Question: '''
library(ggplot2)
library(reshape2)
data <- data.frame(partition = c("1", "2", "3", "4","5"),
edge = c(2914.2025,<PHONE>,7072.29,7984.68,10232.96333),
cloud = c(11445.02,10384.94,9165.71,7884.15,7113.79),
communication = c(<PHONE>,805614.764,<PHONE>,<PHONE>,<PHONE>))
data2 <- data.frame(partition = c("1", "2", "3", "4","5"),
output_data = c(199.1,199.1,199.1,99.5,99.5))
elections_long <- melt(data, id = "partition")
ggplot(elections_long, aes(x = partition, y = value)) +
geom_bar(stat="identity", aes(fill = variable)) +
geom_line(data=df2, aes(x=partition, y=value), colour="blue")
tidyr::pivot_longer(data, cols = -partition) %>%
ggplot() + aes(x = partition, y = value) +
geom_col(aes(fill = name)) +
geom_line(data=data2, aes(x=partition, y=output_data, group = 1), colour="blue")
'''
I am plotting a stacked bar and line graph in one figure as shown here:
The value for the line graph is in MB while for the stack bar its in milliseconds. The line graph is in blue which is not being differentiated due to the scale of the values. Any help on this is highly appreciated. Thanks
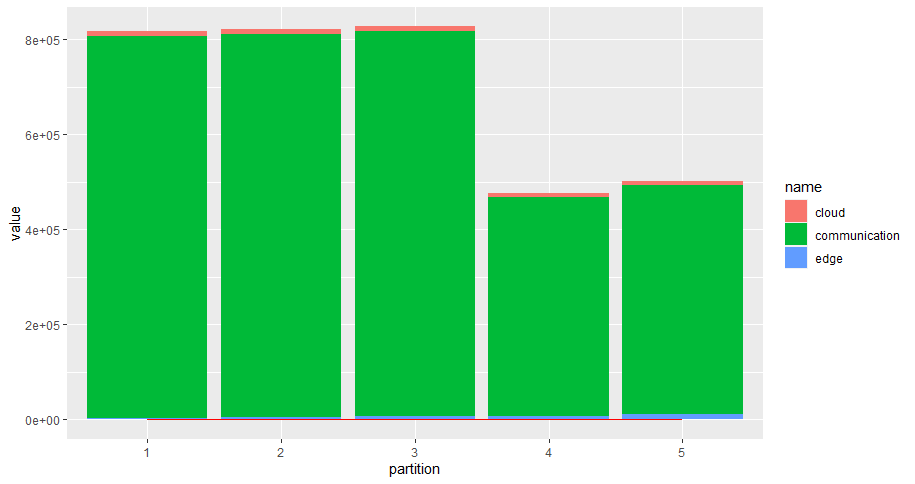
Answer: Well even without throwing in the line geom your plot was suffering from the huge range in values from a low of 2914.202 to a high of 810357.382. Easiest one line solution is simply change your y axis scale to something like log10 (<URL>
Would look like this...
'''
library(ggplot2)
library(tidyr)
data <- data.frame(partition = c("1", "2", "3", "4","5"),
edge = c(2914.2025,<PHONE>,7072.29,7984.68,10232.96333),
cloud = c(11445.02,10384.94,9165.71,7884.15,7113.79),
communication = c(<PHONE>,805614.764,<PHONE>,<PHONE>,<PHONE>))
data2 <- data.frame(partition = c("1", "2", "3", "4","5"),
output_data = c(199.1,199.1,199.1,99.5,99.5))
tidyr::pivot_longer(data, cols = -partition) %>%
ggplot() + aes(x = partition, y = value) +
geom_col(aes(fill = name)) +
geom_line(data=data2, aes(x=partition, y=output_data, group = 1), colour="blue") +
scale_y_log10()
'''